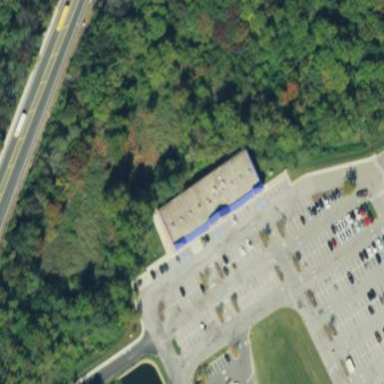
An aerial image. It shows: Retail building.